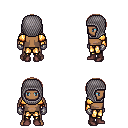
a pixel art fantasy rpg character, male body template, human, dark skin, gold arm armor, gold greaves, light blonde plain hairstyle, chain hood, metal gloves, maroon shoes, four views (front, back, left, right), 2x2 character sprite sheet, small pixel art, hard edges, no anti-aliasing